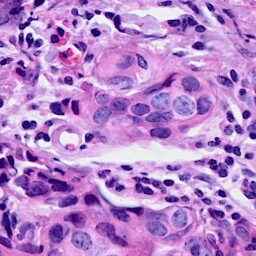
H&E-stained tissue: Breast